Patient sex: F
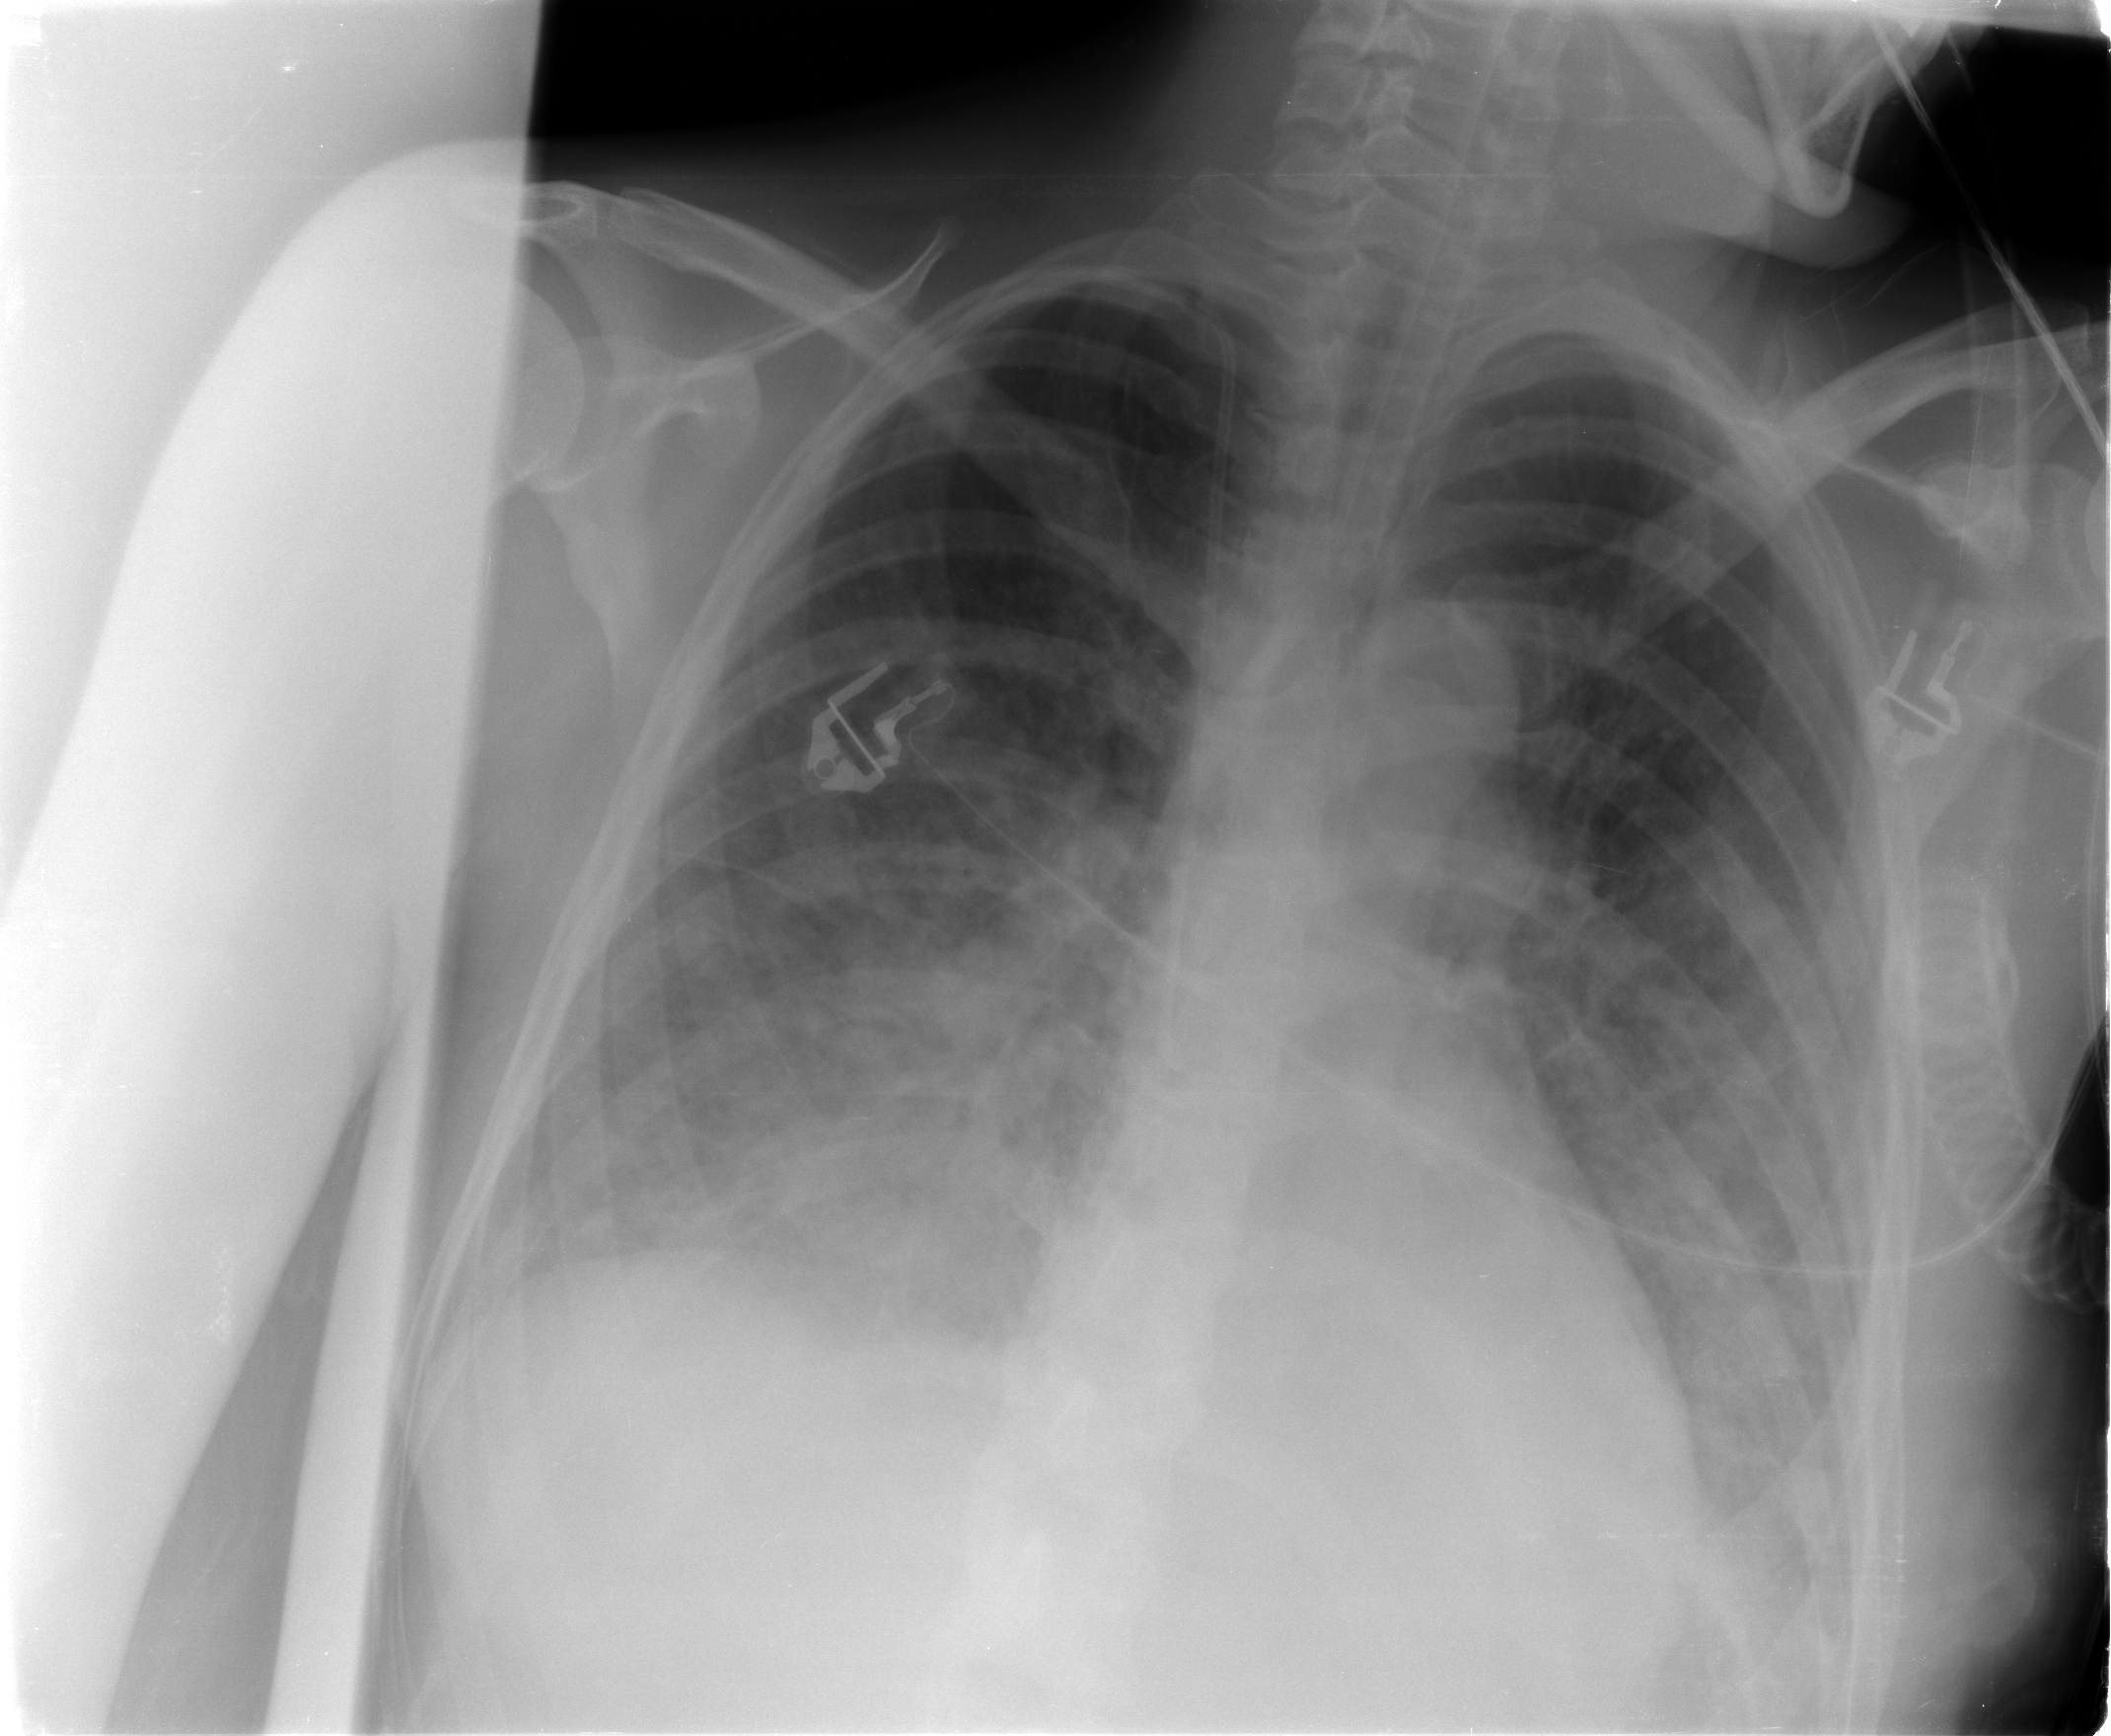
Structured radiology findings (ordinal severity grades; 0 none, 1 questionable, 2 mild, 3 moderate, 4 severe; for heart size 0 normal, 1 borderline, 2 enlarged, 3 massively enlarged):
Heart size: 0
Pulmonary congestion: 0
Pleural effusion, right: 0
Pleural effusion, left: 0
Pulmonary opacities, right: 3
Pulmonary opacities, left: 3
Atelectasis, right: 0
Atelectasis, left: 0